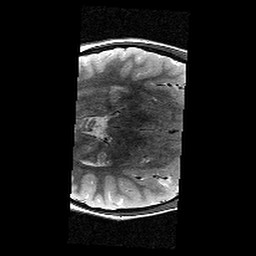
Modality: T2w
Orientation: axial
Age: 10
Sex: female
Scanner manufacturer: siemens
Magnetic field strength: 3 T
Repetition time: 9.23 s
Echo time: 0.067 s